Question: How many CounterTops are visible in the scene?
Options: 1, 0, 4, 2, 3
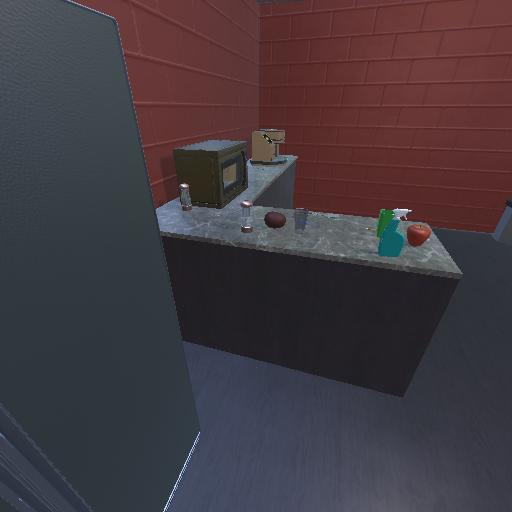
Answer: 1